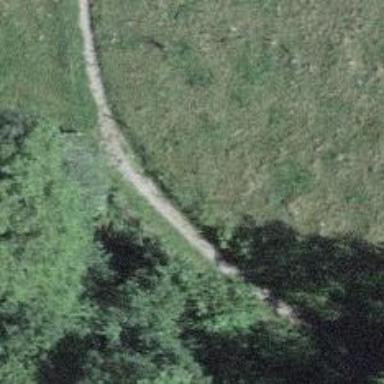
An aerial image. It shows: Ground path trailblazed with cairns.